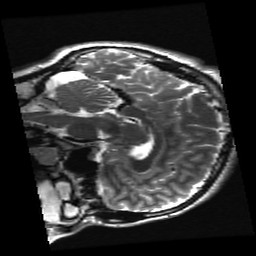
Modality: T2w
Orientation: sagittal
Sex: male
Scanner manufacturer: ge
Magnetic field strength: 3 T
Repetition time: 5 s
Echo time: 0.1017 s